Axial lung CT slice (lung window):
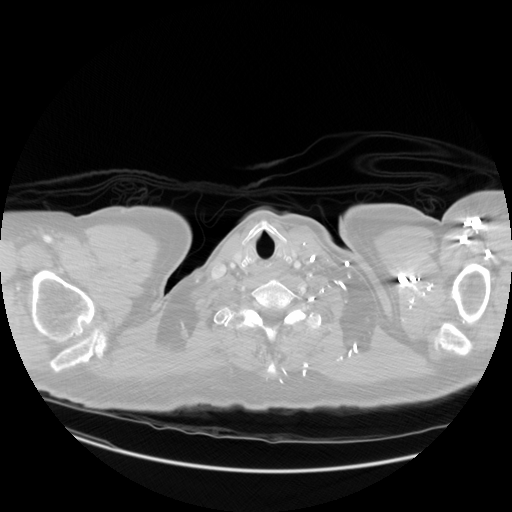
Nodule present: no